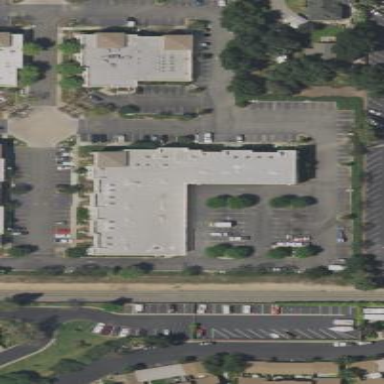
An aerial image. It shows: Warehouse building.